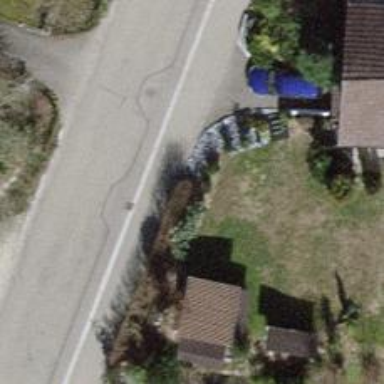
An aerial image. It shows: Hedge acting as barrier.